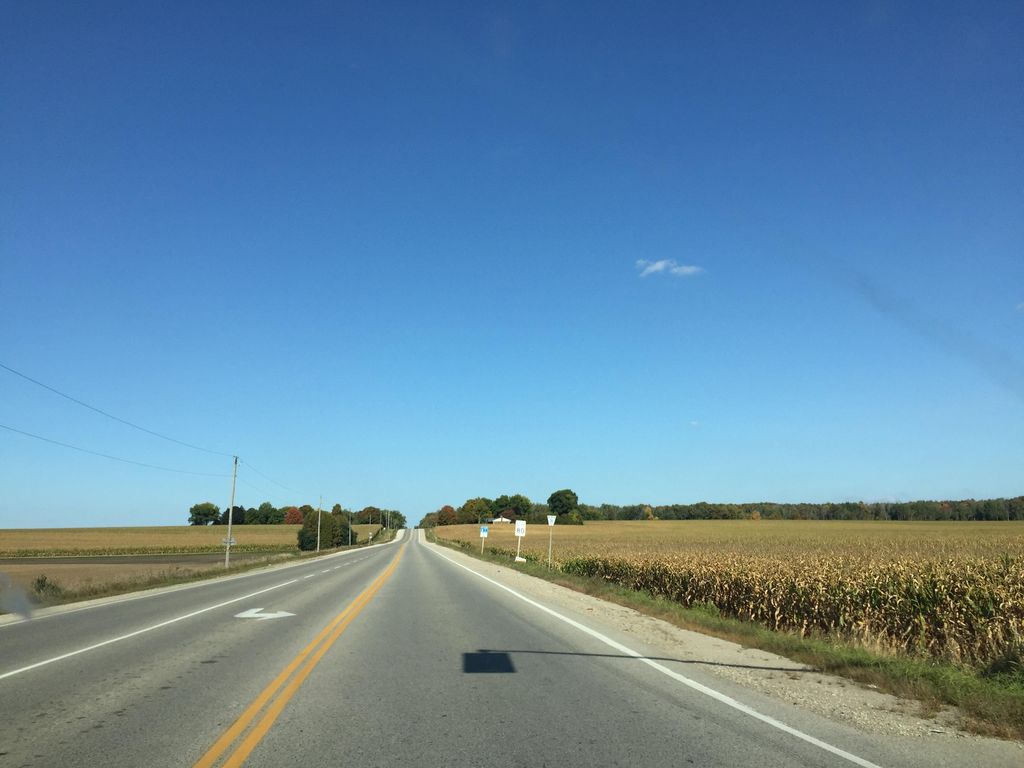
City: kitchener-waterloo